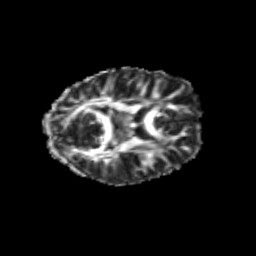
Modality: FA
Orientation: axial
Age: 20
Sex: female
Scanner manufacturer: siemens
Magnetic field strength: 3 T
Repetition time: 3.5 s
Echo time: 0.113 s